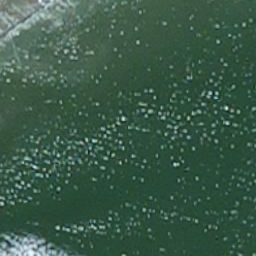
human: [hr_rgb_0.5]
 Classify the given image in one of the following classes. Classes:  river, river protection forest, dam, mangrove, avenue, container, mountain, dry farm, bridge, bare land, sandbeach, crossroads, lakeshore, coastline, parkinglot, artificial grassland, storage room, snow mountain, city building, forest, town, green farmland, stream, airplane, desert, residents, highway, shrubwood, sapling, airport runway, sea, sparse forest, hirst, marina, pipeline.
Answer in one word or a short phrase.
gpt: sea